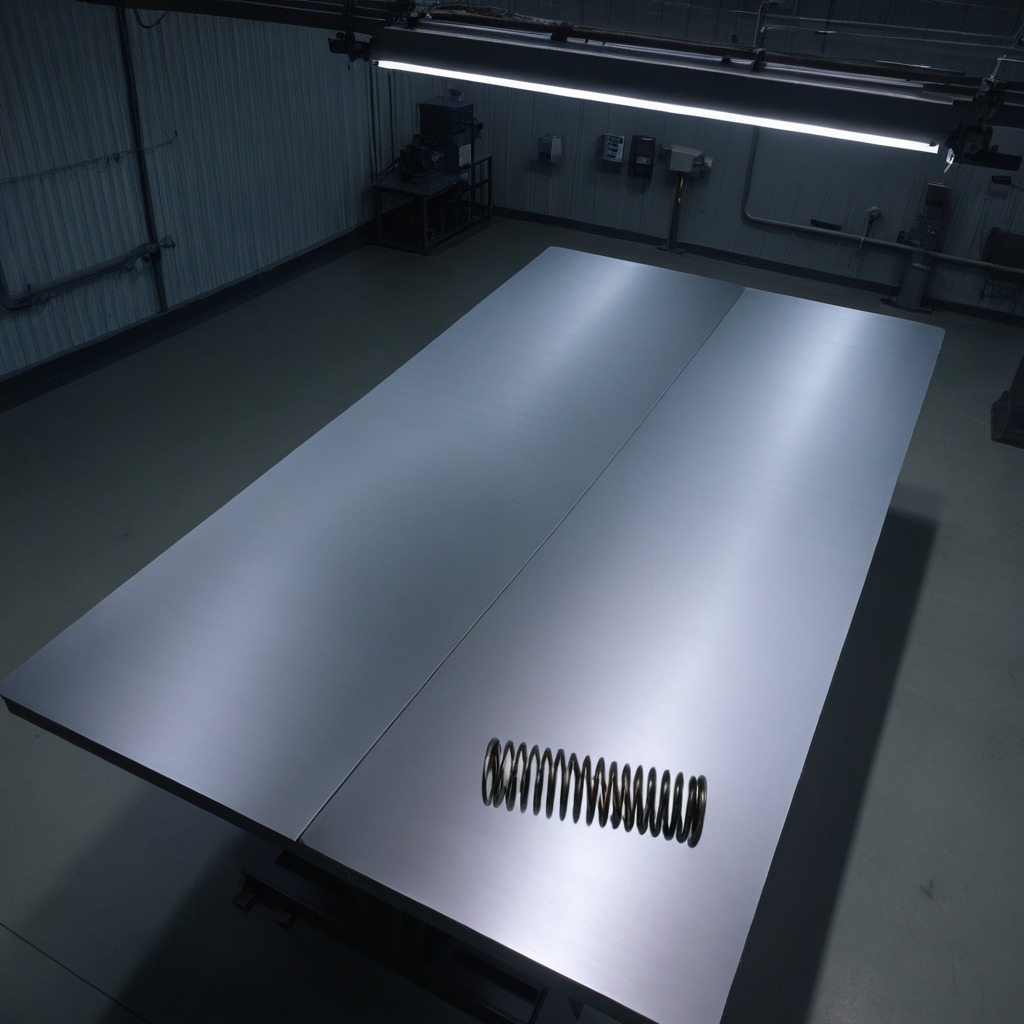
A coiled metal spring is lying on the tabletop.